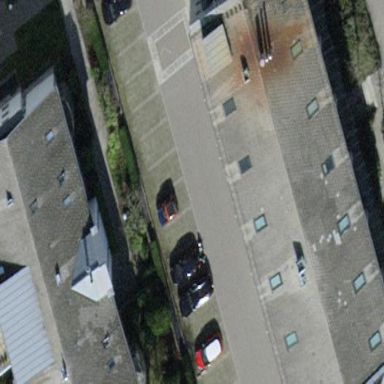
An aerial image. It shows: Commercial building with gabled roof.